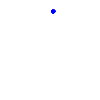
Particle: pion